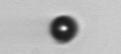
Label: bead